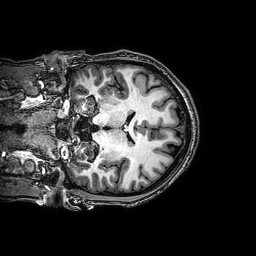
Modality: T1w
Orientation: coronal
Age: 23
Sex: male
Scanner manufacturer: philips
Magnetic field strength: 3 T
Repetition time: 0.008161 s
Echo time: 0.00373 s